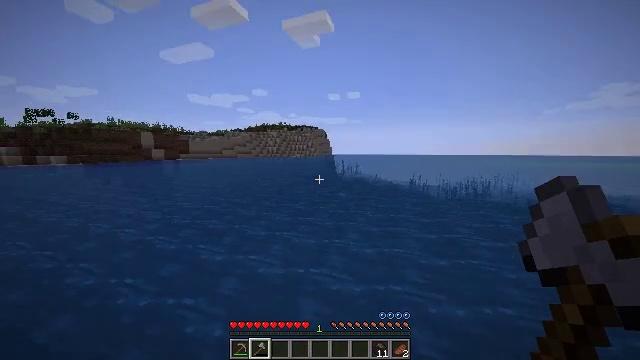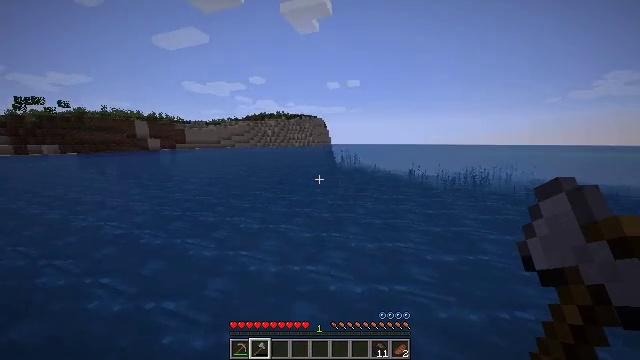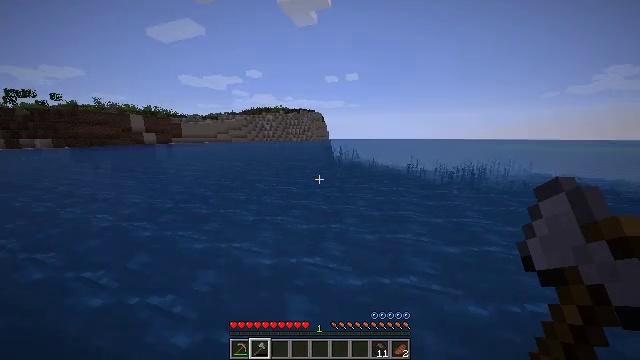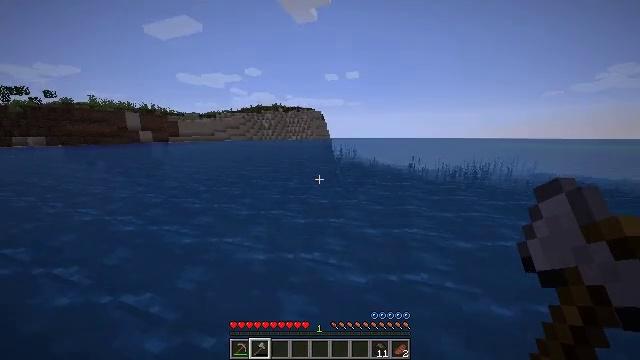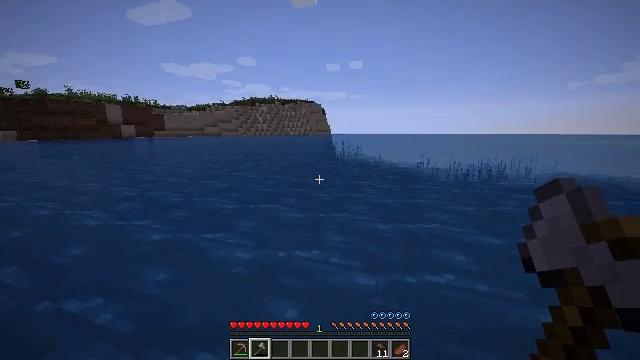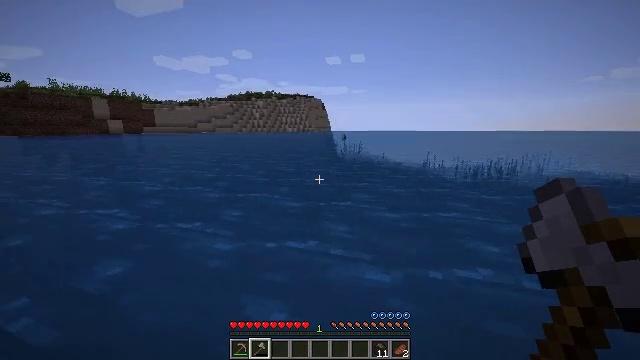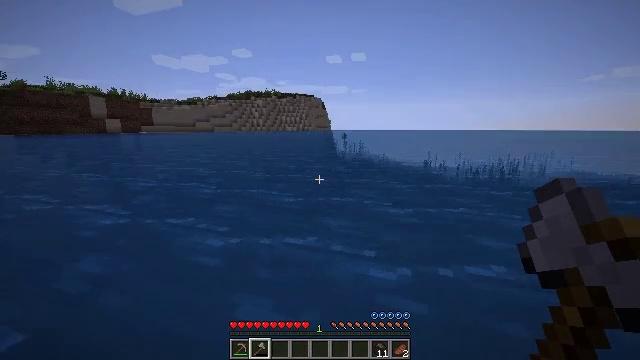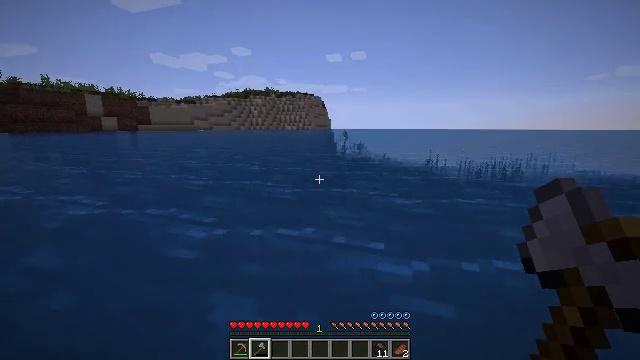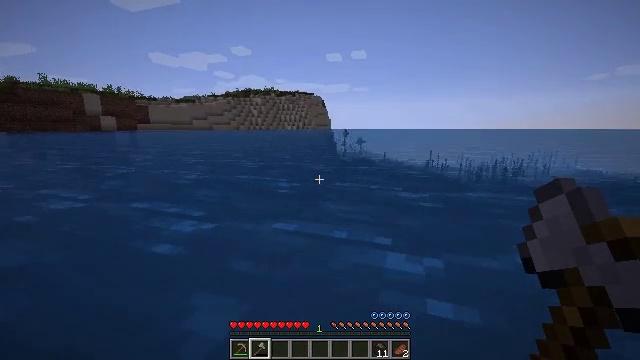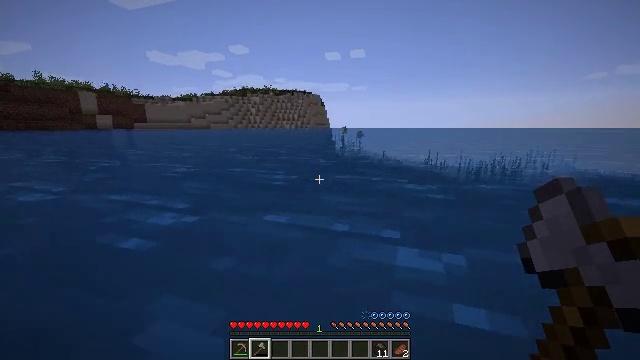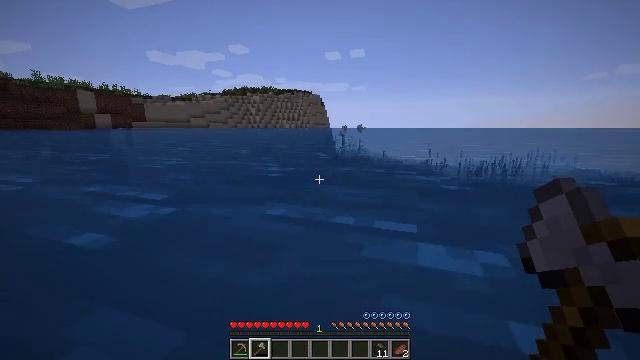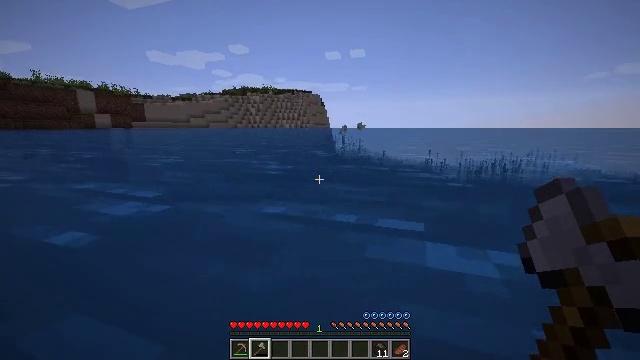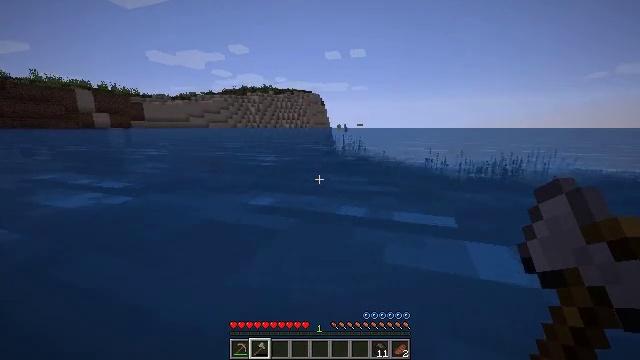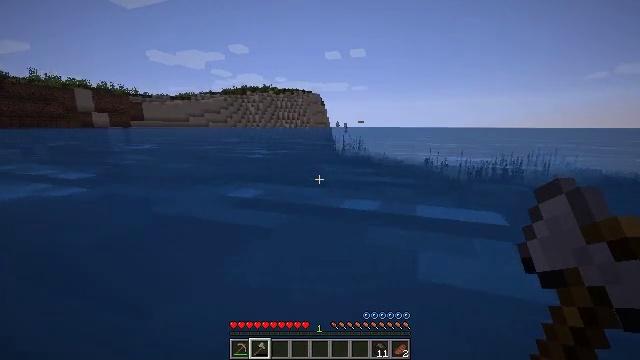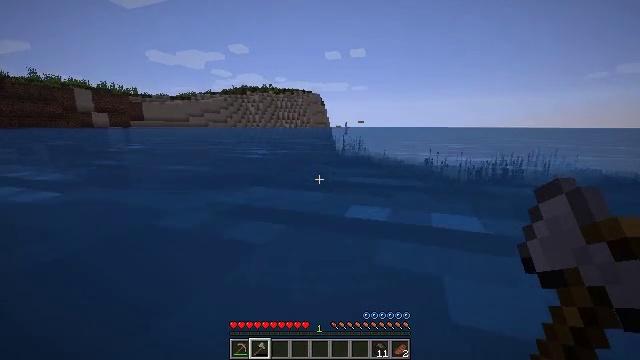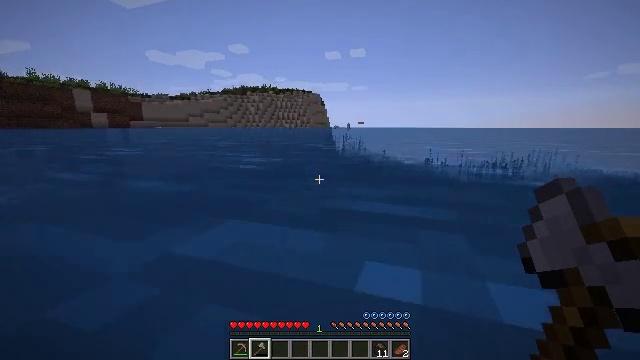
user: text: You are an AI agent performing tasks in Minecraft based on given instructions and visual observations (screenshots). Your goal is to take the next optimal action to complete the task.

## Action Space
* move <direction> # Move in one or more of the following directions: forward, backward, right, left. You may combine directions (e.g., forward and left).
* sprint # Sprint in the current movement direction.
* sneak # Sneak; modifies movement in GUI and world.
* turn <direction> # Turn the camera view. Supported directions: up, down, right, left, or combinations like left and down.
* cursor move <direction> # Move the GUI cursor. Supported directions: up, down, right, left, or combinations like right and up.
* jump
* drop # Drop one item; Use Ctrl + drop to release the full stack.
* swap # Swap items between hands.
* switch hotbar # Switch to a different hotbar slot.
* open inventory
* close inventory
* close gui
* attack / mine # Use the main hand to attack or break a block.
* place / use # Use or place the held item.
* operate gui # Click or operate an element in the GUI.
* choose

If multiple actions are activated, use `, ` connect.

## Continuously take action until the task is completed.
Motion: motion action
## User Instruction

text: Combat the tropical fish.
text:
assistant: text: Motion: move forward, sprint, turn down
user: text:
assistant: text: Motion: move forward, sprint, turn down
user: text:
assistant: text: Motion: move forward, sprint
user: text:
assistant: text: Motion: move forward, sprint
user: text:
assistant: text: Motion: move forward, sprint
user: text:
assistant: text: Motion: move forward, sprint
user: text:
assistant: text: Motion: move forward, sprint
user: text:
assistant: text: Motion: move forward, sprint
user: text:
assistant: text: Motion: move forward, sprint
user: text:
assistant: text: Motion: move forward, sprint
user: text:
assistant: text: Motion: move forward, sprint
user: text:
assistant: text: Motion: move forward, sprint
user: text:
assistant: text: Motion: move forward, sprint
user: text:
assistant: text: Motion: move forward, sprint, jump
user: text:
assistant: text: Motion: move forward, sprint, jump
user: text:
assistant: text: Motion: move forward, sprint, jump
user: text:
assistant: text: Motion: move forward, sprint, jump
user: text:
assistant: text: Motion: move forward, sprint, jump
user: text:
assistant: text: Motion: move forward, sprint, jump
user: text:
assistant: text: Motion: move forward, sprint, jump
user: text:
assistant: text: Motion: move forward, sprint, jump
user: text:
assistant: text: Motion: move forward, sprint, jump
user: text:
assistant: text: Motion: move forward, sprint
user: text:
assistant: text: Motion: move forward, sprint
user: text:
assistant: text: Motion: move forward, sprint
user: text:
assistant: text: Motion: move forward, sprint
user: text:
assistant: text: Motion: move forward
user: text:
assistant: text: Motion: move forward
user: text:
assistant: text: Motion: move forward
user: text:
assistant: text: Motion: move forward, sneak